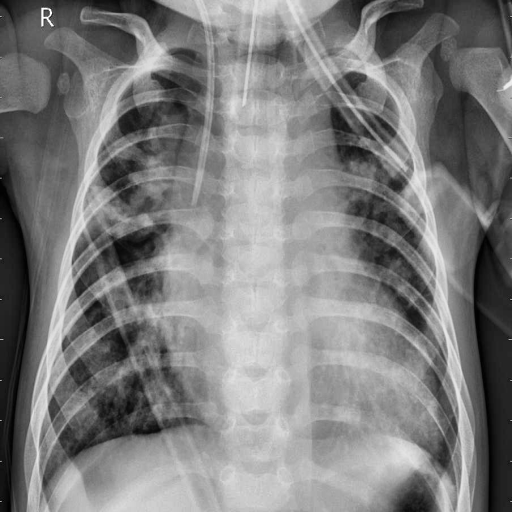
Finding: PNEUMONIA